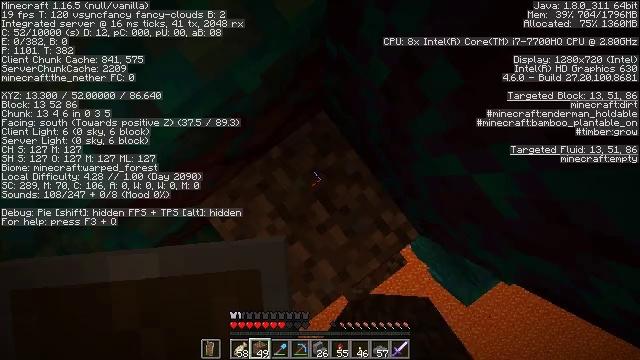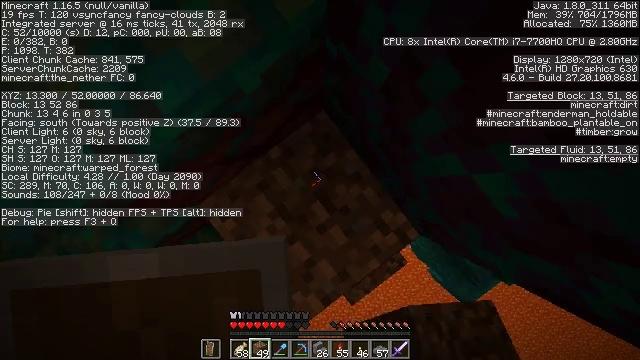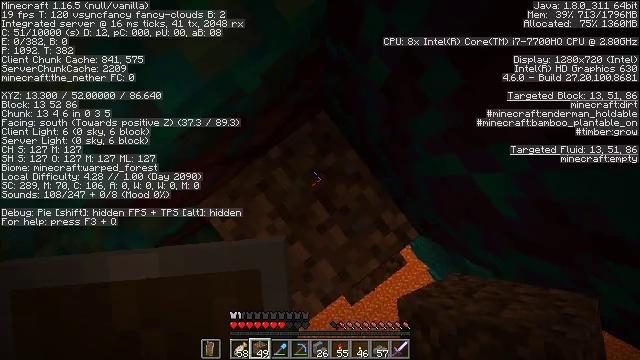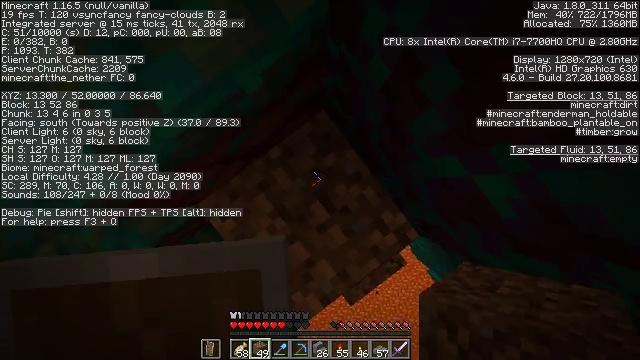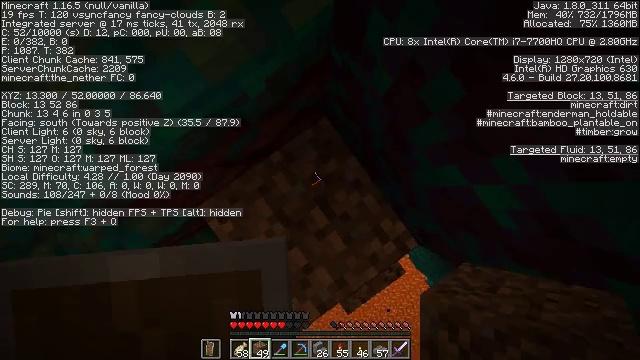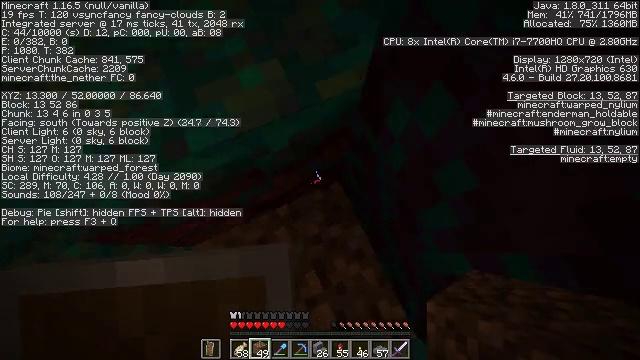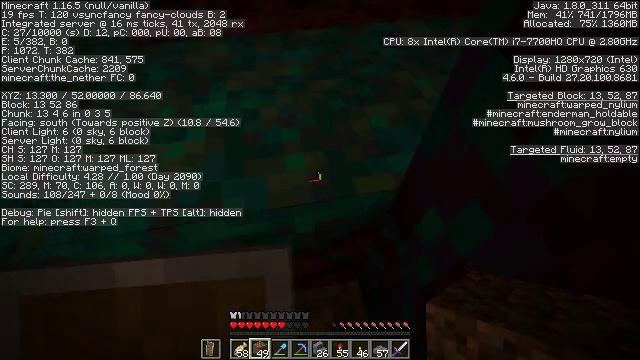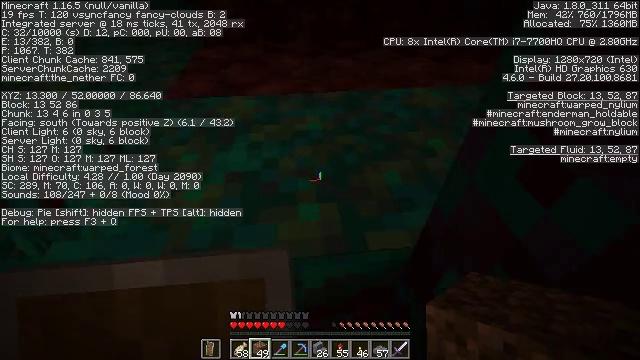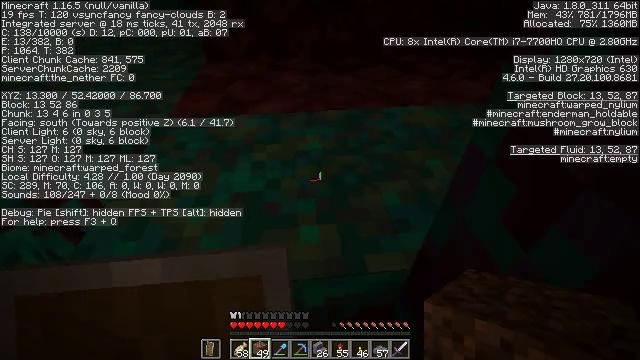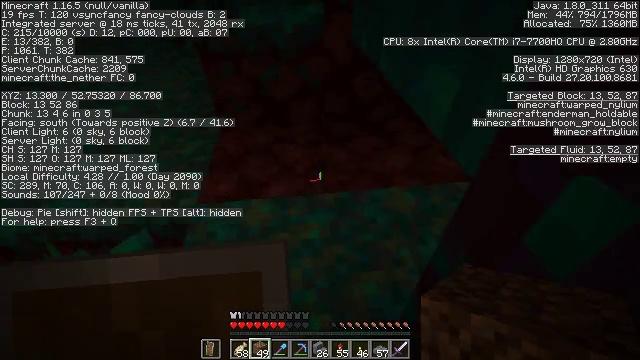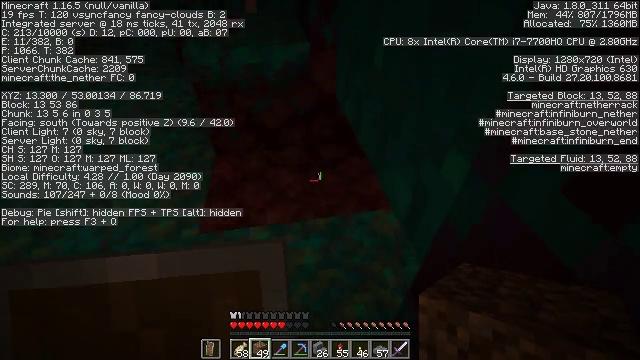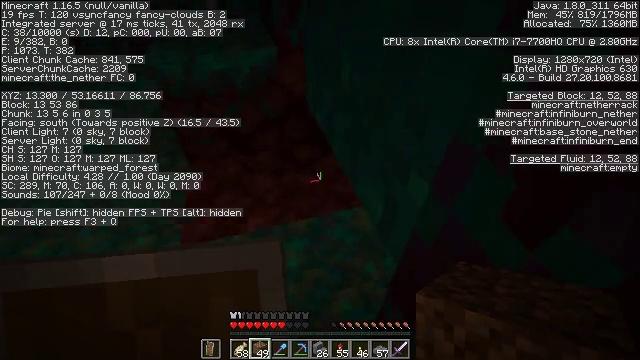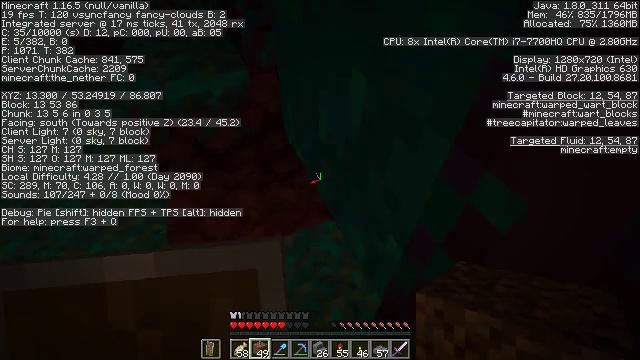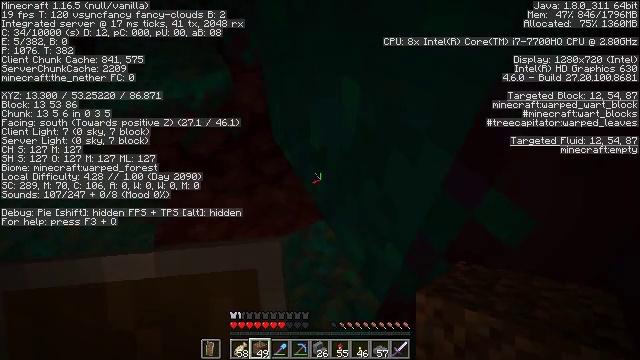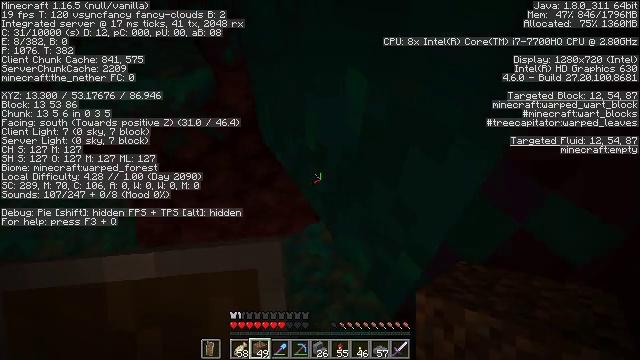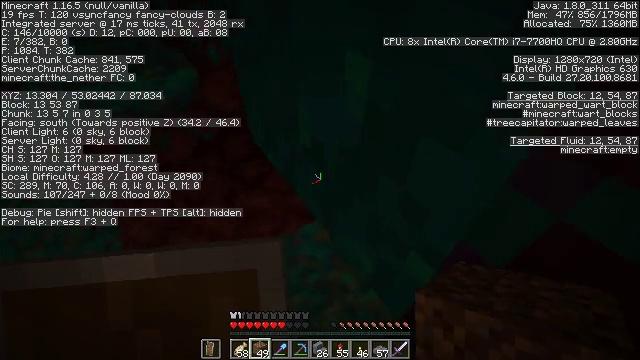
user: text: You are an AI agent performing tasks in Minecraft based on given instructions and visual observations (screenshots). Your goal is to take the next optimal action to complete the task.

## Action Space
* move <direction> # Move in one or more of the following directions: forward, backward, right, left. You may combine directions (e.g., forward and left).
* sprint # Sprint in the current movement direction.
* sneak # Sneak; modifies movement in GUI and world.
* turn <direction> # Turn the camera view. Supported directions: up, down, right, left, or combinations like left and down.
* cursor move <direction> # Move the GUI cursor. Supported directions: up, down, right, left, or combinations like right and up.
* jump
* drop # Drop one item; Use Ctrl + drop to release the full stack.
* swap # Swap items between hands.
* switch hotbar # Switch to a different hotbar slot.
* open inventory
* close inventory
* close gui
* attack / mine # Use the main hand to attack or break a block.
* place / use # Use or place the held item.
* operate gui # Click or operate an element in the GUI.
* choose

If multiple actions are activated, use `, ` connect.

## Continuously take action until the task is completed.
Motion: motion action
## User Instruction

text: Mine warped nylium in the Nether.
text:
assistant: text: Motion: no_op
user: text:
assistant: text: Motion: no_op
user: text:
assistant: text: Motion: no_op
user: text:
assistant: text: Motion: turn left and up
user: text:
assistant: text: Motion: turn left and up
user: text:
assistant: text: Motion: turn left and up
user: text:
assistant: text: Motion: turn left and up
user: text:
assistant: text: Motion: move forward, turn up, jump
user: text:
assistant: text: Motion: move forward, jump
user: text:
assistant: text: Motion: move forward, turn right, jump
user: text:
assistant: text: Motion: move forward, turn right and down, jump
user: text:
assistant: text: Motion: move forward, turn right and down, jump
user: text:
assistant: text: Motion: move forward, turn right
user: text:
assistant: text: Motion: move forward, turn right
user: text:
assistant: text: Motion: move forward and move left, turn right
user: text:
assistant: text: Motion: move forward and move left, turn right
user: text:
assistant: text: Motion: move forward and move left, turn right
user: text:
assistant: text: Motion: move forward and move left, turn right
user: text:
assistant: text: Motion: turn right
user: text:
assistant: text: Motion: turn right
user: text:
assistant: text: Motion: no_op
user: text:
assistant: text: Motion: turn left and up
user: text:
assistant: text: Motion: turn left and up
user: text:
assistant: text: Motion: turn left and up
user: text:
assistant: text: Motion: turn left and up
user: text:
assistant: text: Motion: turn left
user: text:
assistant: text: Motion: no_op
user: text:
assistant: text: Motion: no_op
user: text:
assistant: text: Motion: no_op
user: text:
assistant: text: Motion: turn right and down